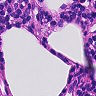
Metastatic tissue present: no